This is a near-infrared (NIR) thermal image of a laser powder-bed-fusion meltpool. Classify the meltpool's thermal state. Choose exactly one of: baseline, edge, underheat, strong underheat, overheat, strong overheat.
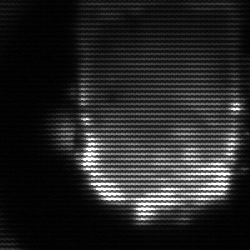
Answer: baseline